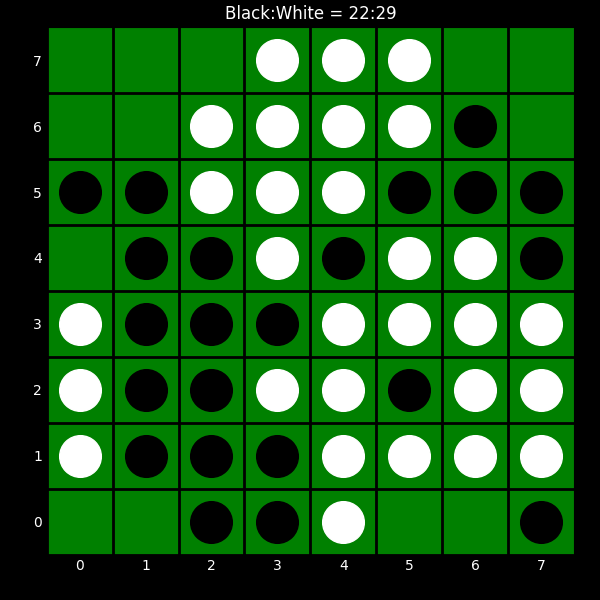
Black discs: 22
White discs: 29